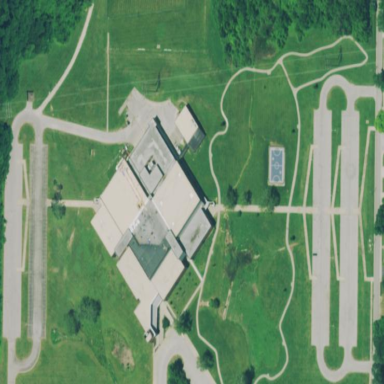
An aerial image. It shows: School building.